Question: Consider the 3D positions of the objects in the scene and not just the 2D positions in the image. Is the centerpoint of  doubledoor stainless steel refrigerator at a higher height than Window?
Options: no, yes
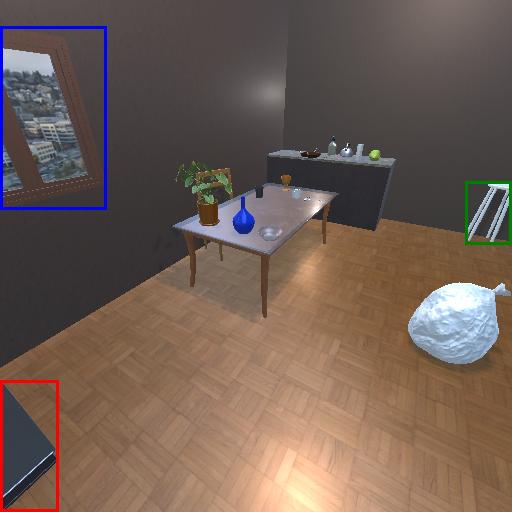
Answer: no